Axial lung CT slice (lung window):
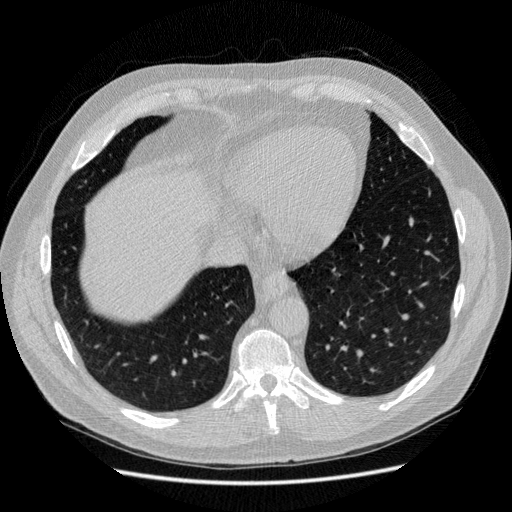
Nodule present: no